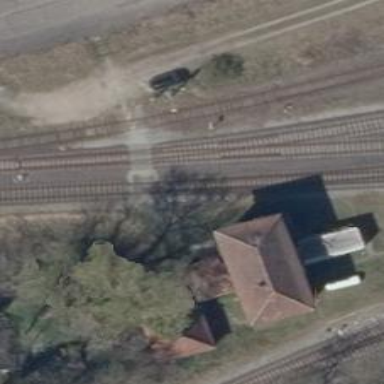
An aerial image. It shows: Railway switch with the turnout on the left side.